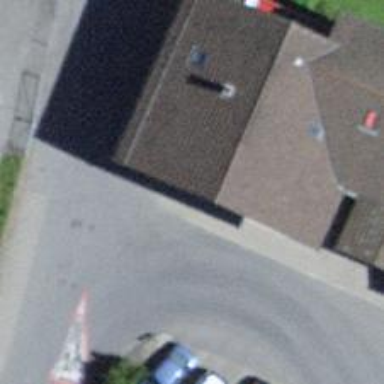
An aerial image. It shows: Post box.